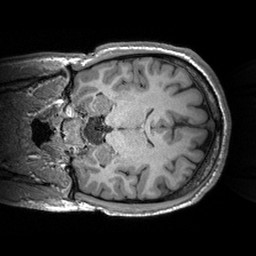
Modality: T1w
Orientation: coronal
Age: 25
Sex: male
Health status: healthy
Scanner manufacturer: siemens
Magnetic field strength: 3 T
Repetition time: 2.53 s
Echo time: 0.00288 s